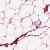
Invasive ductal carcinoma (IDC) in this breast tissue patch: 0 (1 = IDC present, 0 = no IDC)